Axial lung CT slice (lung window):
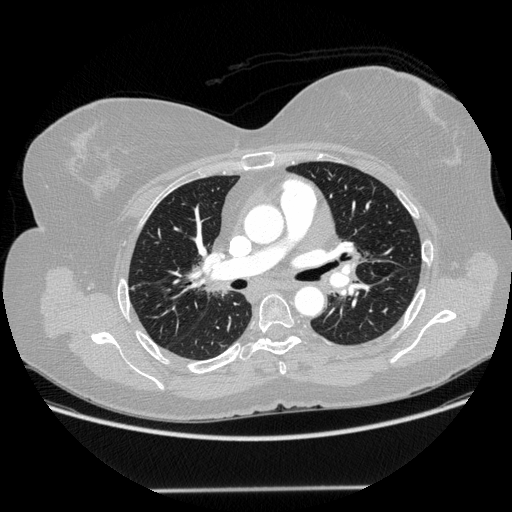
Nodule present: no